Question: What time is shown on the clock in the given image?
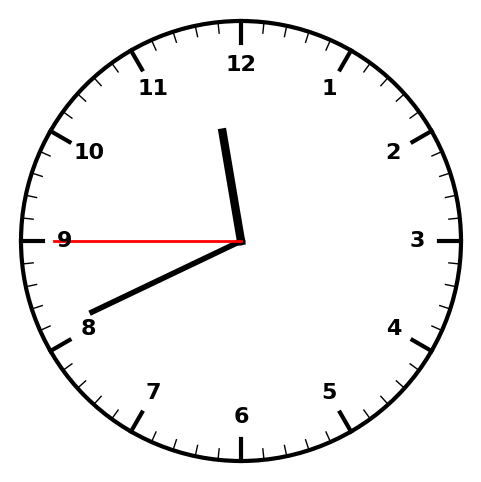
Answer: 11:40:45